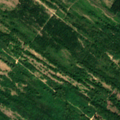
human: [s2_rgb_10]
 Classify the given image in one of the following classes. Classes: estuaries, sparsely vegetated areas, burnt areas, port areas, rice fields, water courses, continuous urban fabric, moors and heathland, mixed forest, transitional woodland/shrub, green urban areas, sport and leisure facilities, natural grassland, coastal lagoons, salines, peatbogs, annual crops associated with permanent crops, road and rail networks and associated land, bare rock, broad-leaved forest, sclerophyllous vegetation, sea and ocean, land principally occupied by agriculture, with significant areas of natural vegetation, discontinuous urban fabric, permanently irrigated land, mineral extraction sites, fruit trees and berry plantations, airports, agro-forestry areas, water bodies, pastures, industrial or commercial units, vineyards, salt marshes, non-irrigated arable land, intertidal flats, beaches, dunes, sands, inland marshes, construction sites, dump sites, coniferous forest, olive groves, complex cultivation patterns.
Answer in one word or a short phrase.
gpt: broad-leaved forest, natural grassland, transitional woodland/shrub